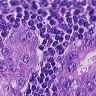
Metastatic tissue present: yes